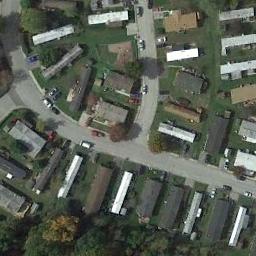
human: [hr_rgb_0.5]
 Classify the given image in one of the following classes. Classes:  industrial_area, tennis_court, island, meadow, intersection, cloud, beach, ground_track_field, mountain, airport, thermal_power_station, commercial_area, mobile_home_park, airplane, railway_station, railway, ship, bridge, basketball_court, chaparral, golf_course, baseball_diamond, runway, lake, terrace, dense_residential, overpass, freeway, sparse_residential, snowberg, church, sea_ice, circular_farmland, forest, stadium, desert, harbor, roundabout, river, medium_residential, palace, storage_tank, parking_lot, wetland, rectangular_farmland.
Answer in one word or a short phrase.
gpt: mobile_home_park